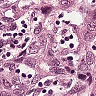
Metastatic tissue present: yes